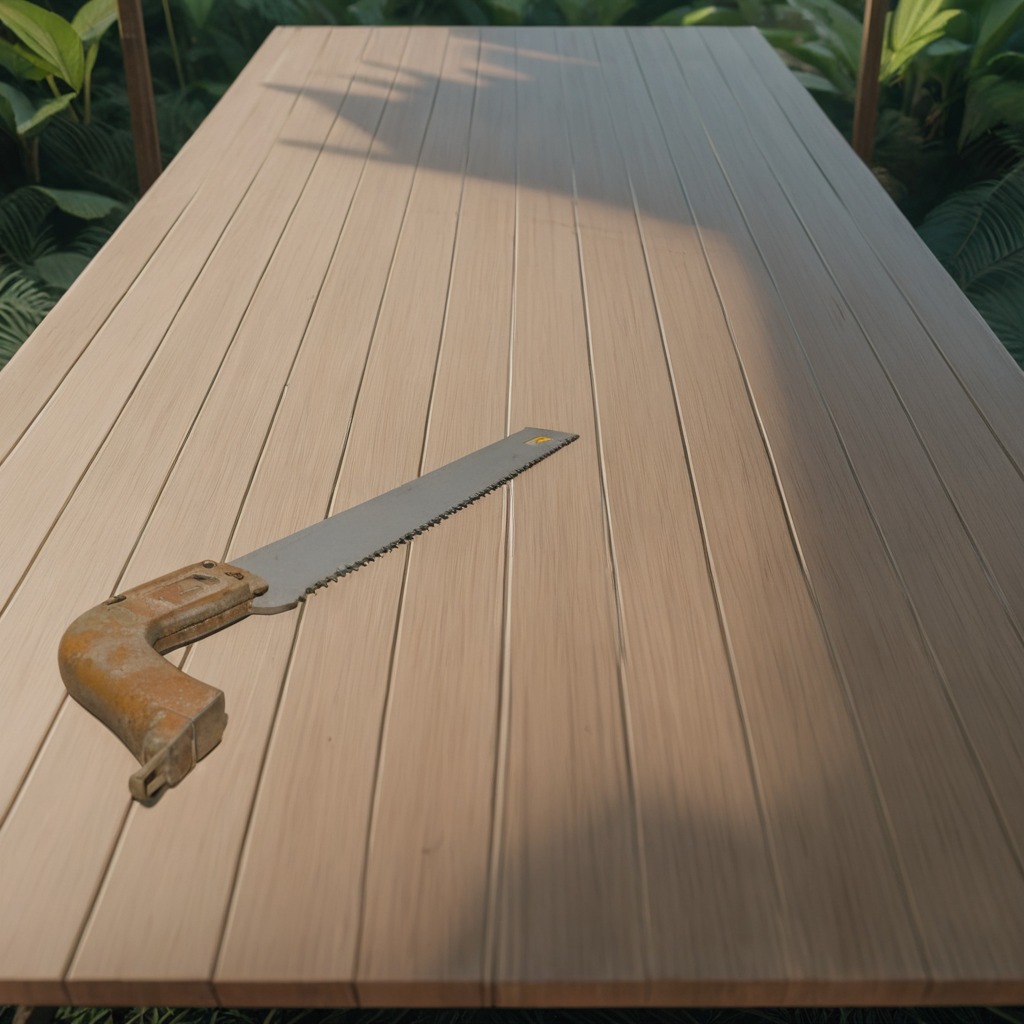
A metal saw is lying on a wooden table inside a jungle field workshop tent.